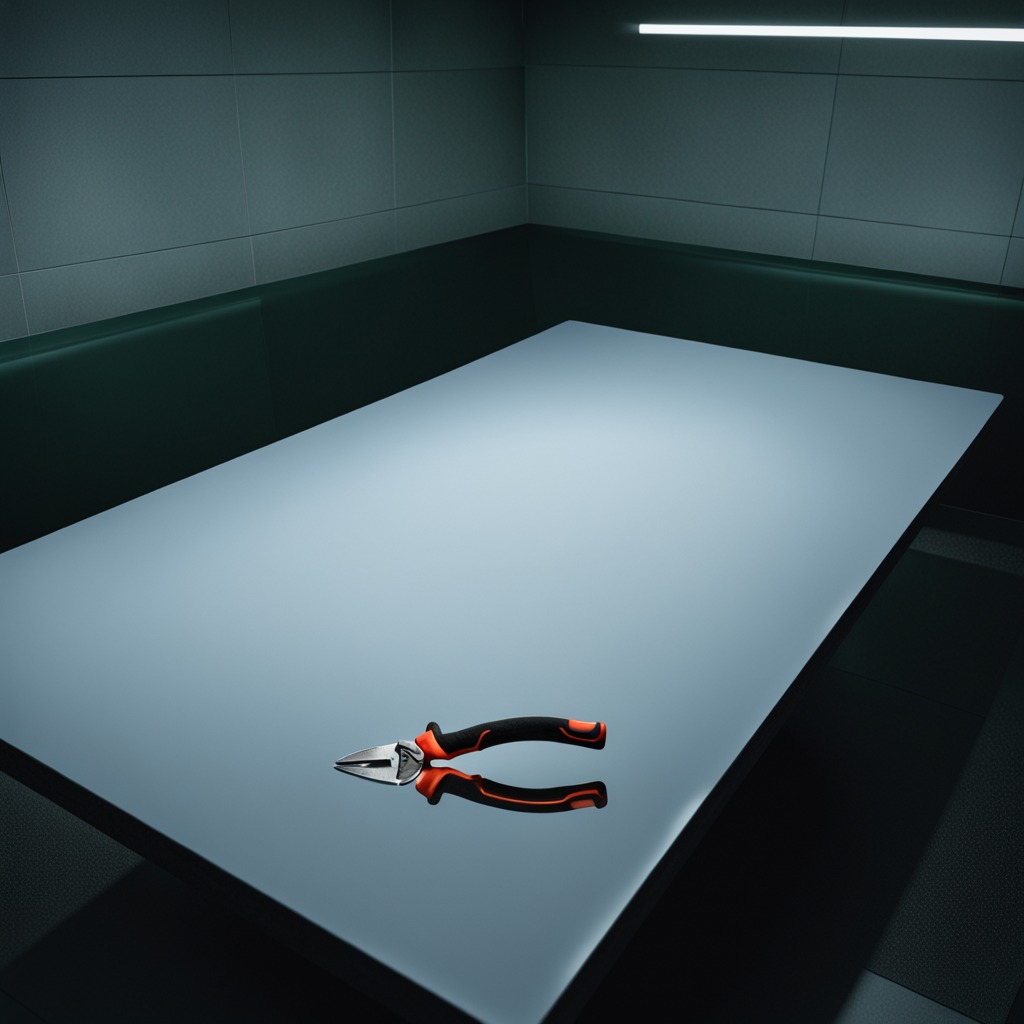
A plier lies on a clean empty table in a railway signal maintenance room lit by harsh overhead fluorescents photorealistic surface textures crisp shadows high dynamic range